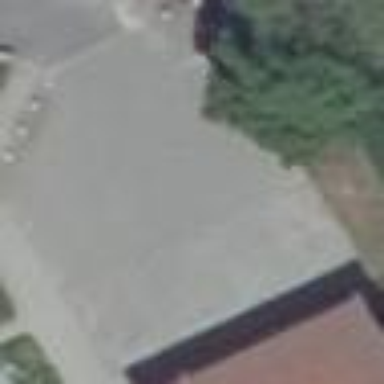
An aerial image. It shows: Parking area with asphalt surface.